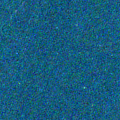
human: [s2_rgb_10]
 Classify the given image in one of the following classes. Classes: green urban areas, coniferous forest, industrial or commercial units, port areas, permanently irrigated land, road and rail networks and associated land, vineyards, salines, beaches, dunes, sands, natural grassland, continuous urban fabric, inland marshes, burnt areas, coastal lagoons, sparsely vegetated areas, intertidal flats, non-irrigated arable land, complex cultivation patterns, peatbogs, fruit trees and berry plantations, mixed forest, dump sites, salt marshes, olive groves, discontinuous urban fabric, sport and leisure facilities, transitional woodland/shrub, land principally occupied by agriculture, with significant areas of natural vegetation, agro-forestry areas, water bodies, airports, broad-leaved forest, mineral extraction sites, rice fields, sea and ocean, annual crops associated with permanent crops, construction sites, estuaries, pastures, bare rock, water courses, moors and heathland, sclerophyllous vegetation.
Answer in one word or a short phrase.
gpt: sea and ocean